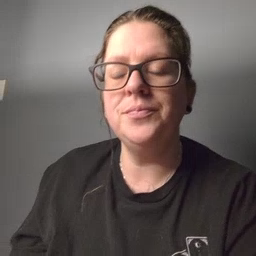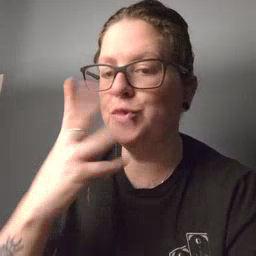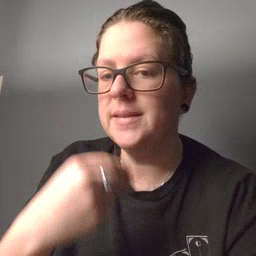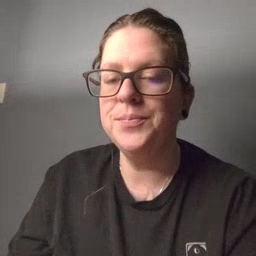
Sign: pretty